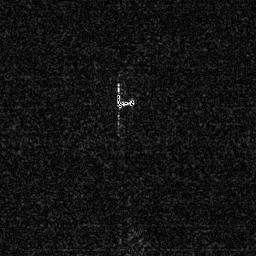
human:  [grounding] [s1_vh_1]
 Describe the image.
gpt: In the satellite image, there is  <ref>1 small ship </ref> <box>[[43, 35, 52, 42, 0]]</box> located at center.